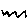
Label: zigzag